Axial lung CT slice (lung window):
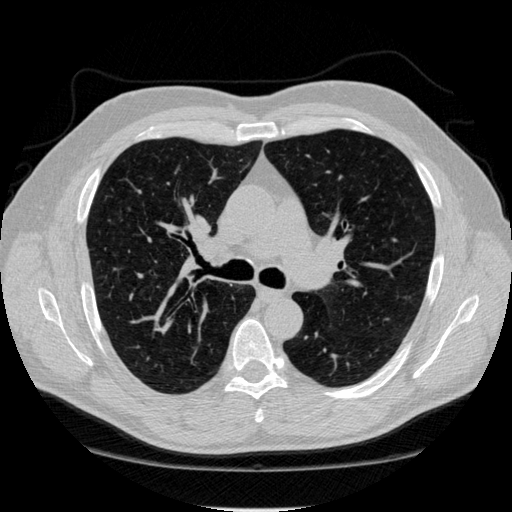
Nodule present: no